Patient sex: M
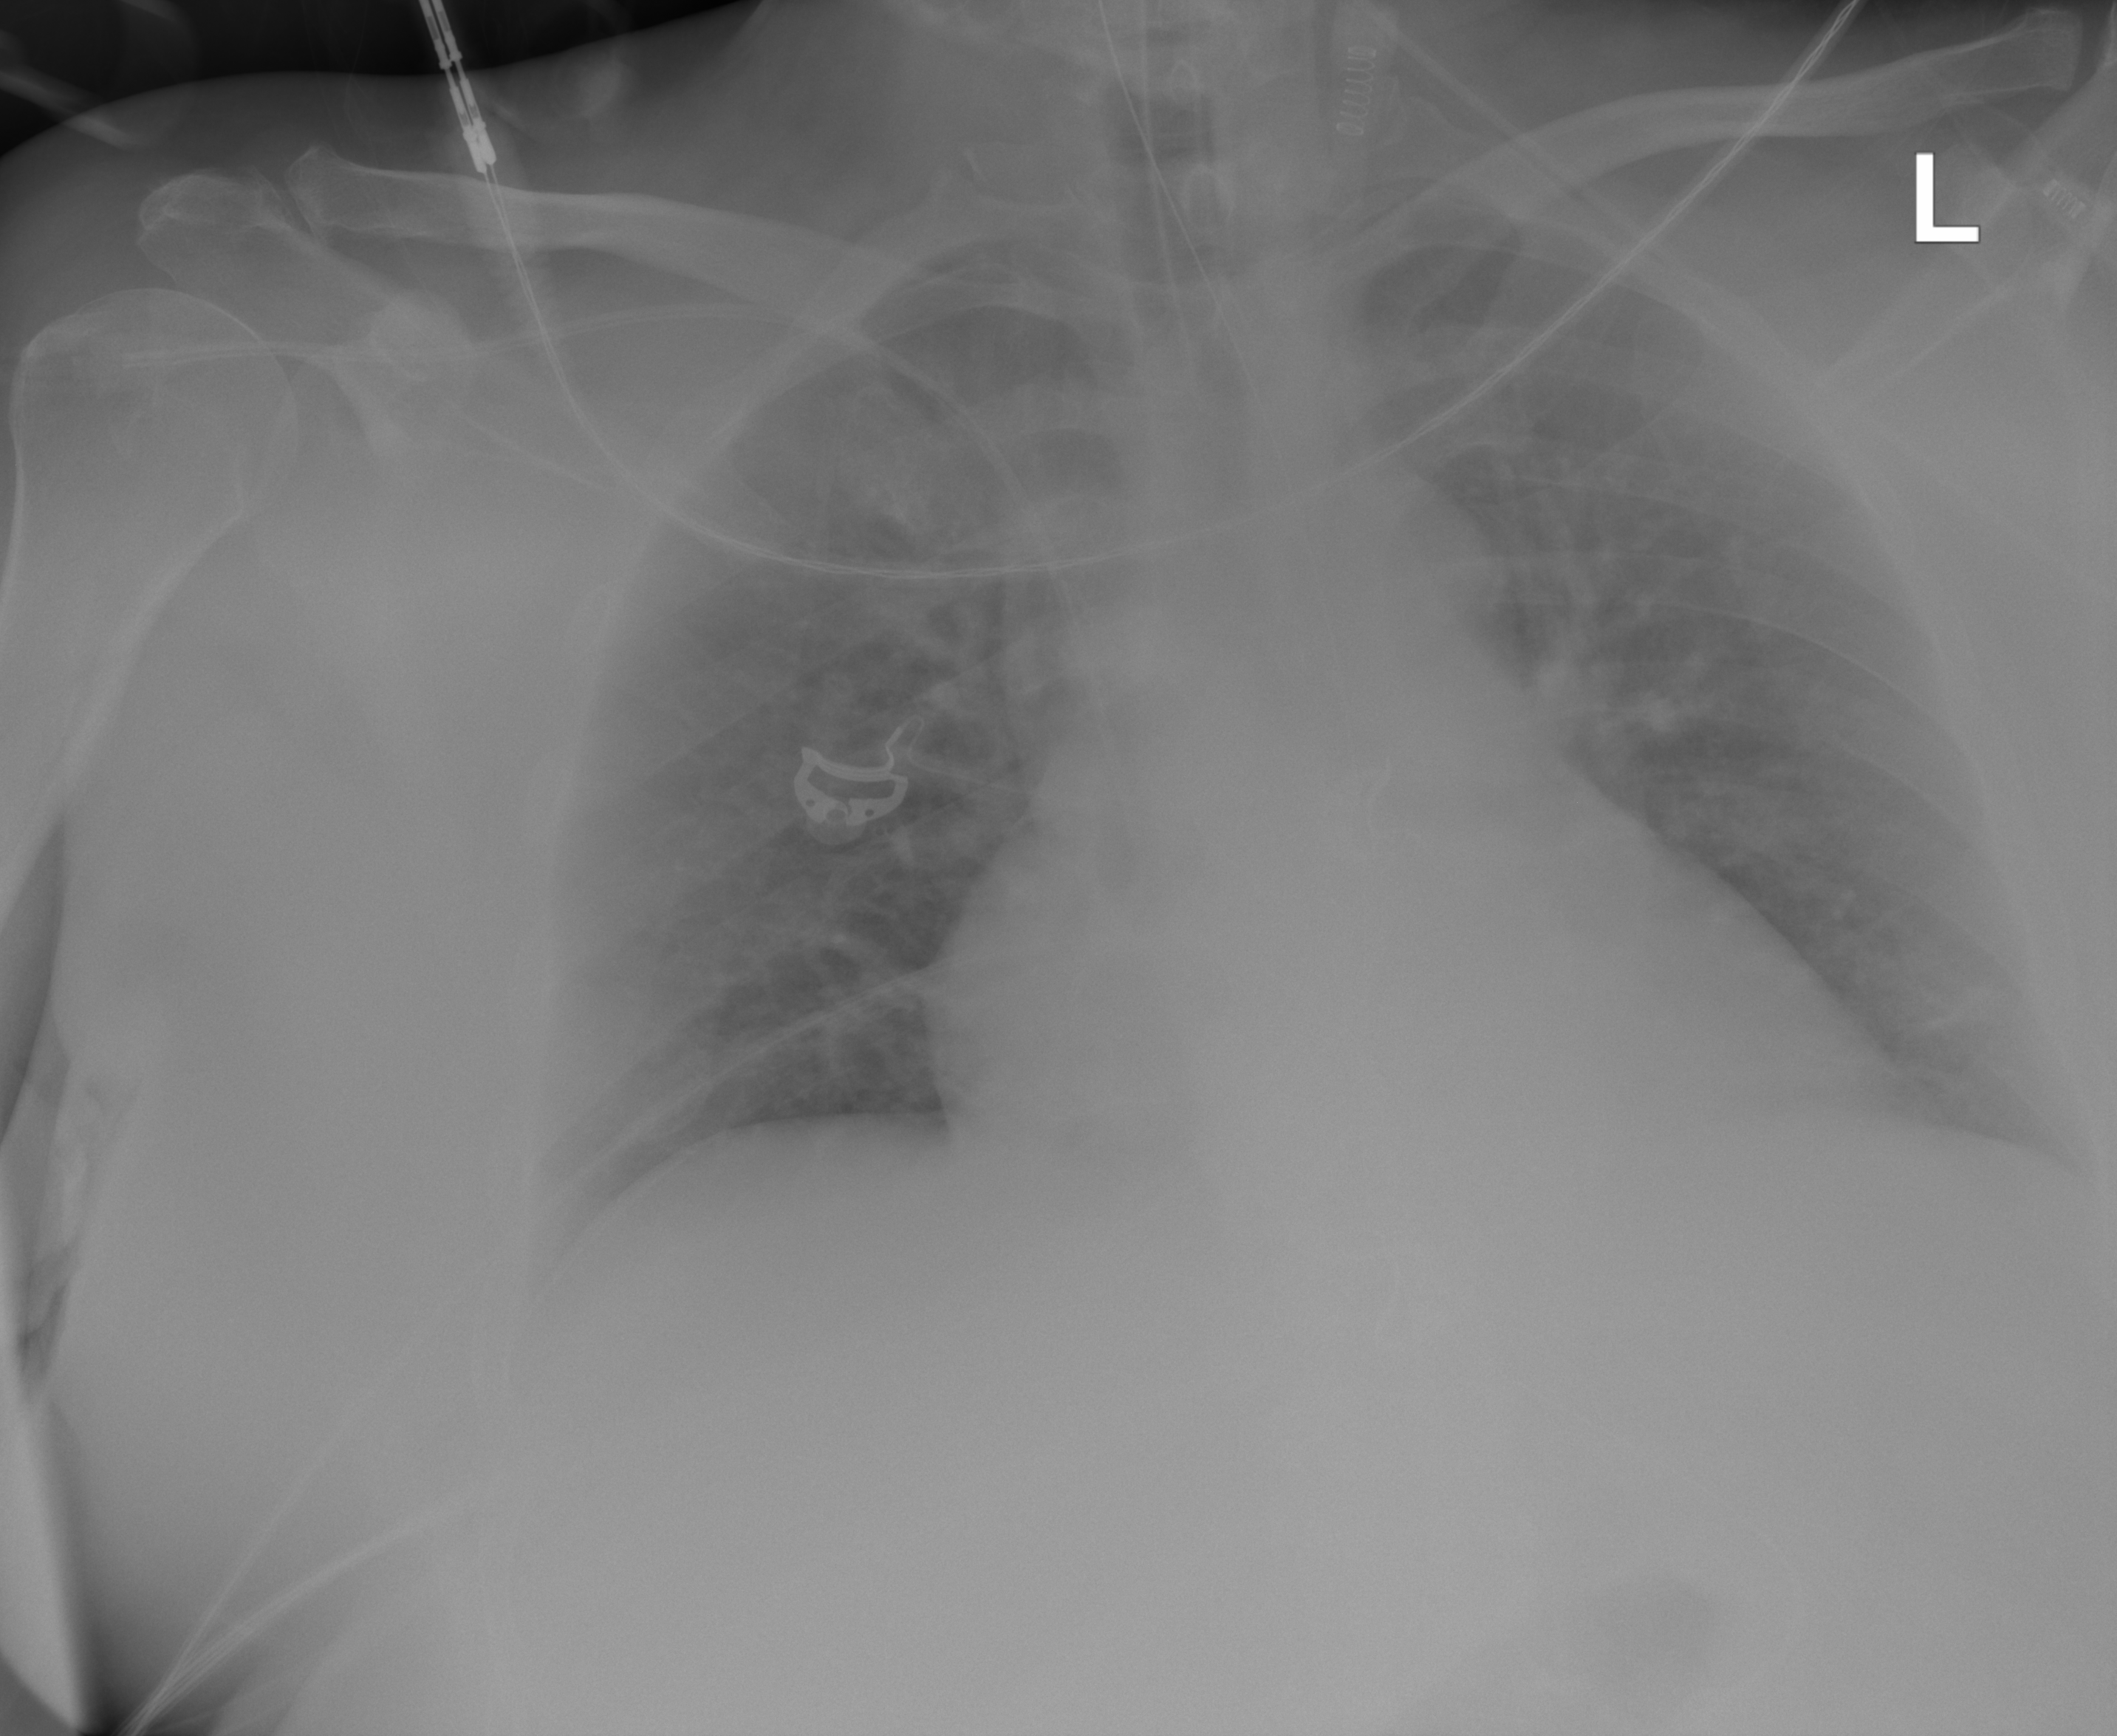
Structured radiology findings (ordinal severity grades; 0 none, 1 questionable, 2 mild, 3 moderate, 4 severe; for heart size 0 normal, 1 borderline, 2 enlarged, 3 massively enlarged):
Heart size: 1
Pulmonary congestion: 2
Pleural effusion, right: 0
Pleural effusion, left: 0
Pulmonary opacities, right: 2
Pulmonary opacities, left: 2
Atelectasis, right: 2
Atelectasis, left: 0